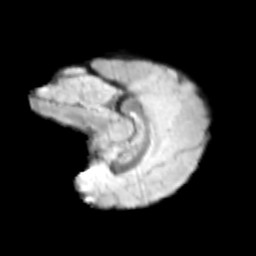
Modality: T2w
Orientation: sagittal
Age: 9
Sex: female
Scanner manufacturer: siemens
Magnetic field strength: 3 T
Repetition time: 3.8 s
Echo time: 0.07 s